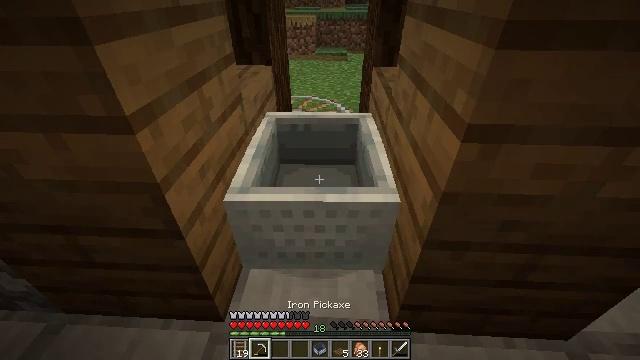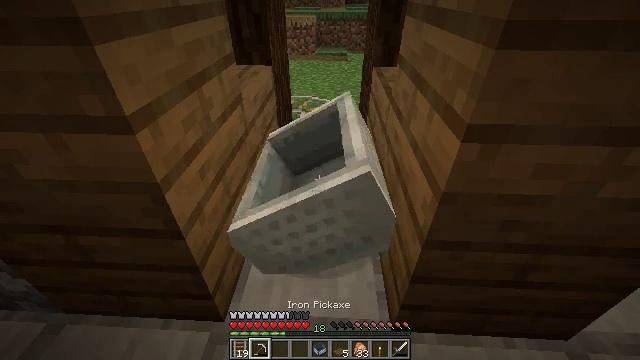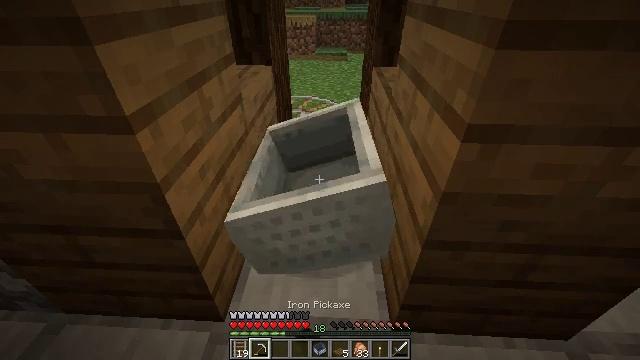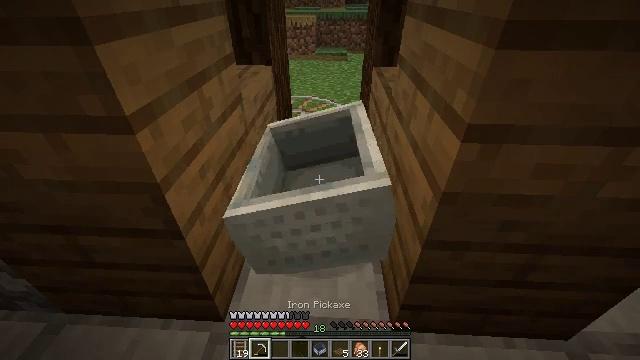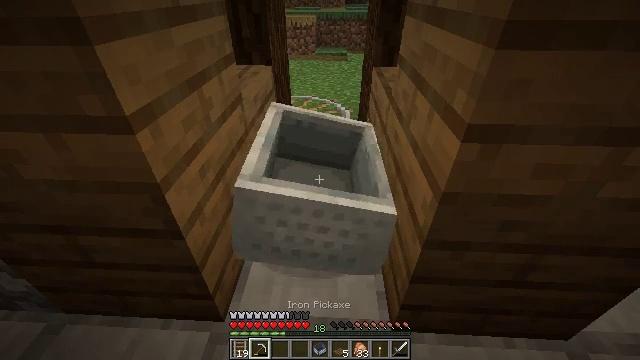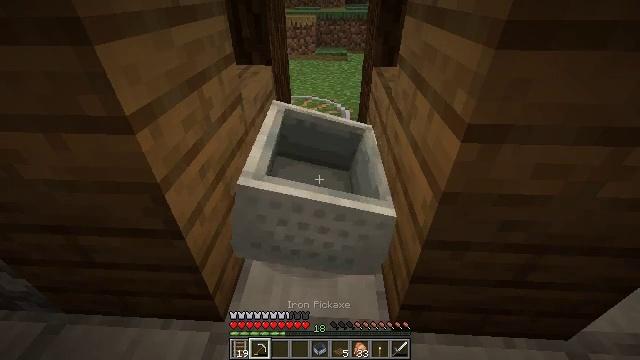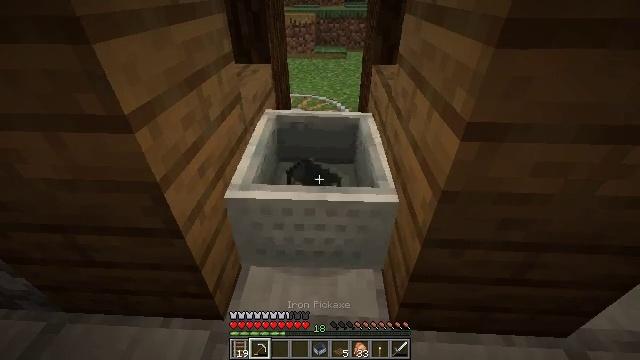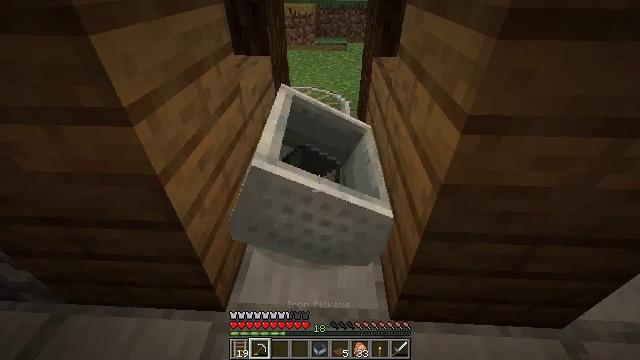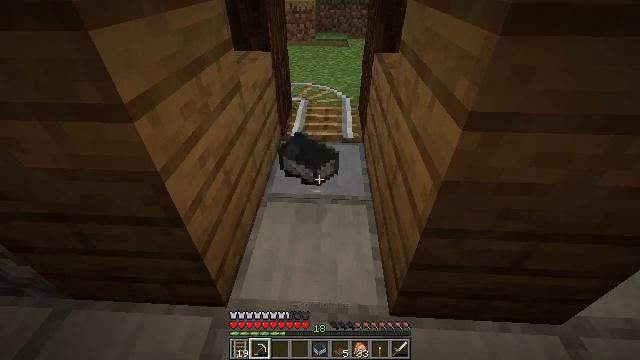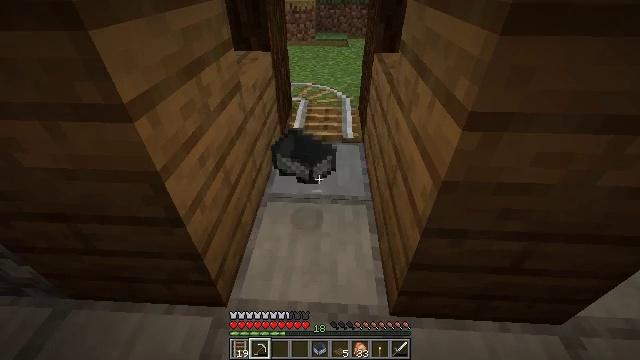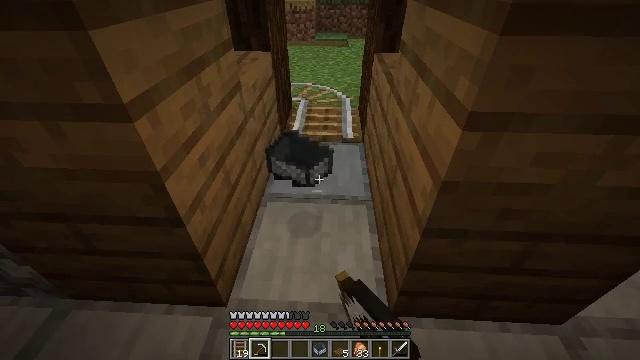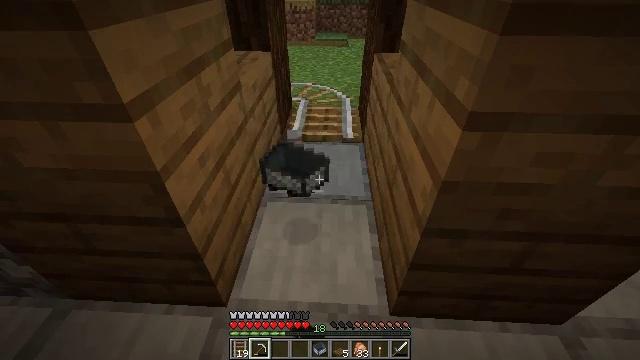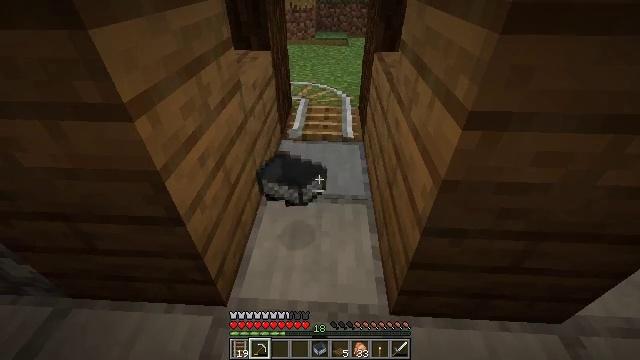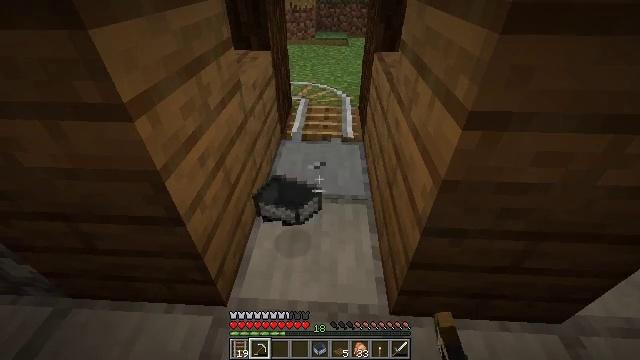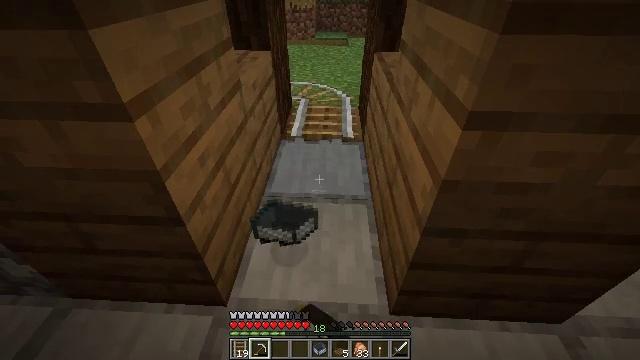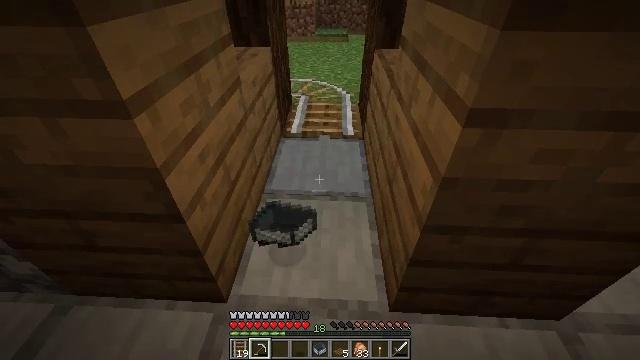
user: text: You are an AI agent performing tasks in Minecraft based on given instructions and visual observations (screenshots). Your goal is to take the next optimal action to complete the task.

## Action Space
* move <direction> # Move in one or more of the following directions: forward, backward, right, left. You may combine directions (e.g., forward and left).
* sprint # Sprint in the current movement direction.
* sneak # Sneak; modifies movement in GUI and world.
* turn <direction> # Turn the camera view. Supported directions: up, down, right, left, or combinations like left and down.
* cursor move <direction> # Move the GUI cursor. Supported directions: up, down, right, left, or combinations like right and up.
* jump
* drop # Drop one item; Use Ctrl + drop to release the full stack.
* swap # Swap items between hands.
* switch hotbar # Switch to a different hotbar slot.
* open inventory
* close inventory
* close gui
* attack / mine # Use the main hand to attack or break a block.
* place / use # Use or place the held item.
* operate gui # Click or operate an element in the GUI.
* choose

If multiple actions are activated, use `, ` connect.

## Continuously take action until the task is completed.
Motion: motion action
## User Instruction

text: Gather stripped spruce log from the tree.
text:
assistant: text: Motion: attack / mine
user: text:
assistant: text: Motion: attack / mine
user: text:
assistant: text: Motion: attack / mine
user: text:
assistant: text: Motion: attack / mine
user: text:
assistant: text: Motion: no_op
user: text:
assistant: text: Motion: no_op
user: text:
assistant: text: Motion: turn down
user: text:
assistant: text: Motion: no_op
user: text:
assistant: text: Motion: attack / mine
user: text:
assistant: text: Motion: attack / mine
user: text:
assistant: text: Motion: attack / mine
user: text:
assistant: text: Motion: attack / mine
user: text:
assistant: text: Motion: attack / mine
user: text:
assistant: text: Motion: no_op
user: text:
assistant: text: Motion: no_op
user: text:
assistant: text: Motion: no_op
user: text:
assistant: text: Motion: no_op
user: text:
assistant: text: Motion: move forward
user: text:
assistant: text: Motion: move forward
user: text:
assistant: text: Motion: move forward
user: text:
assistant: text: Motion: move forward
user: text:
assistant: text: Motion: move forward
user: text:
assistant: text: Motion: move forward
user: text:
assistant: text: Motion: move forward
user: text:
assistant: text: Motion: move forward
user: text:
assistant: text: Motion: move forward
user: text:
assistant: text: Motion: move forward
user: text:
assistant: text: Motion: move forward
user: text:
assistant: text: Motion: move forward, turn left
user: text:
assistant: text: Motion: move forward, turn left